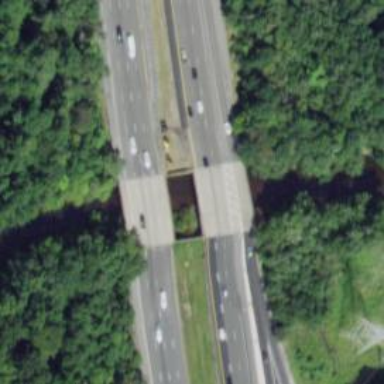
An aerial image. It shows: Urban freeway bridge over motorway.